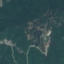
Land use / land cover class: Forest